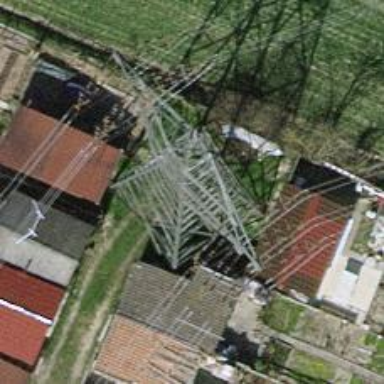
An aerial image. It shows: Towering power structure.